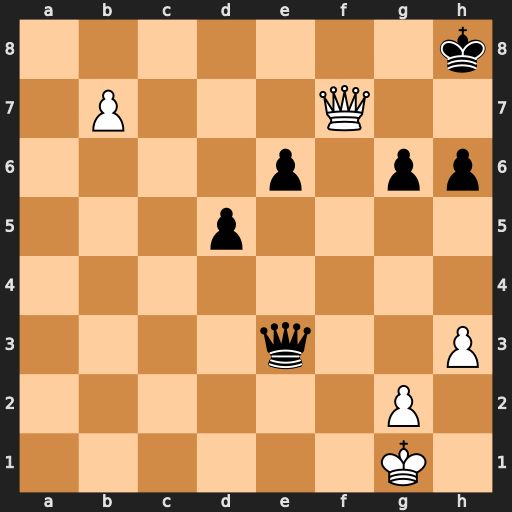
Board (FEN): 7k/1P3Q2/4p1pp/3p4/8/4q2P/6P1/6K1
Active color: w
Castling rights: -
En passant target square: -
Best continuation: Qf2 Qc1+ Qf1